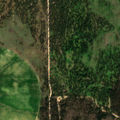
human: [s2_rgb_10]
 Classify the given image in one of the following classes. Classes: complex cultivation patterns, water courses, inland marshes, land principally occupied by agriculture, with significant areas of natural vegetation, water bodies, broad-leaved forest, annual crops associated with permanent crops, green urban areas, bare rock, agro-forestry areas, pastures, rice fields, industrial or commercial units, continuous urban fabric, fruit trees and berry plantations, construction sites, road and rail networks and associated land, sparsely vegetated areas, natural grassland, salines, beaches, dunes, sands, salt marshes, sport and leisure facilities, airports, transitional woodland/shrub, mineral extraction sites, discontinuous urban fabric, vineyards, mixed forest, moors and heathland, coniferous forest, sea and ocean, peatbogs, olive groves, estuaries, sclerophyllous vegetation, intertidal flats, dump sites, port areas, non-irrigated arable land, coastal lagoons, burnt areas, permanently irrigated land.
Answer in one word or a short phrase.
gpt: permanently irrigated land, broad-leaved forest, coniferous forest